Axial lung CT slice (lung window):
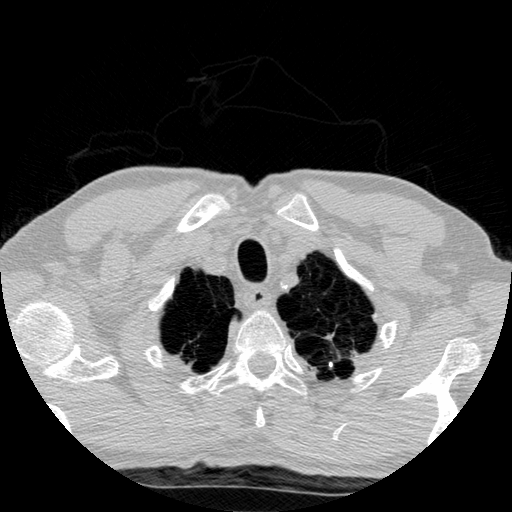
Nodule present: no